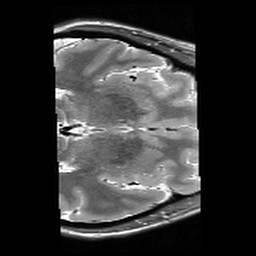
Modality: T2w
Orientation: axial
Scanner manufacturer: siemens
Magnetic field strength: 3 T
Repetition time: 9.86 s
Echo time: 0.05 s